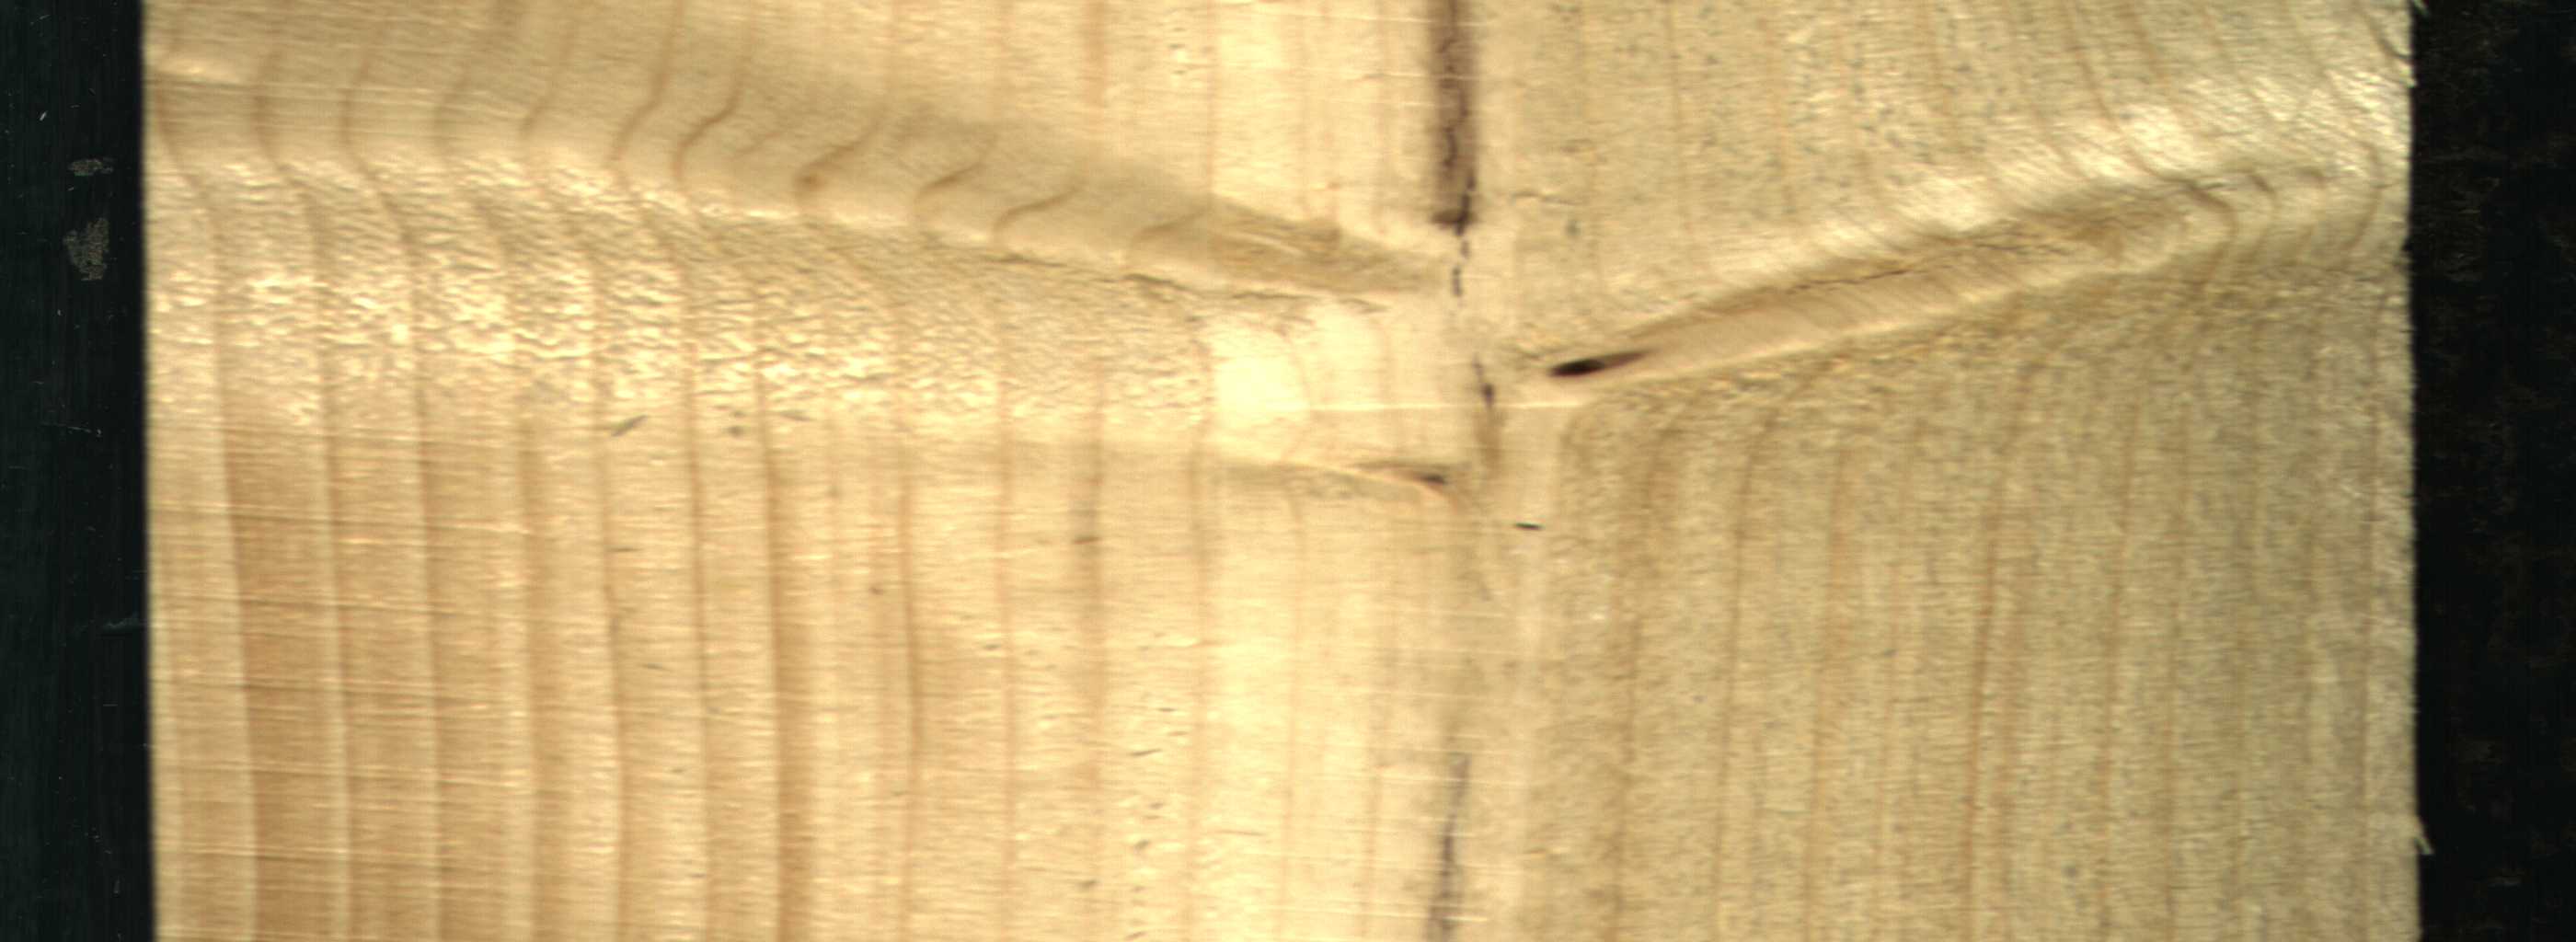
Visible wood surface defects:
Marrow
Marrow
Crack
Crack
Dead_Knot